Field crop: maize
Growth stage: 2
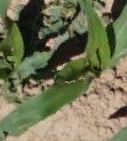
Species: maize